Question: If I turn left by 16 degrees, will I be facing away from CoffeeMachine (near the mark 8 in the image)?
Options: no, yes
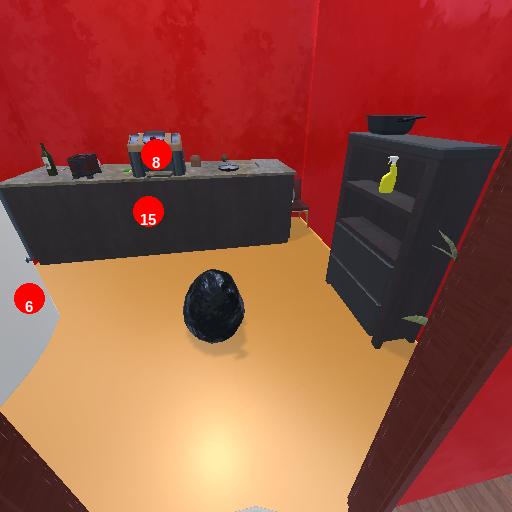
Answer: no